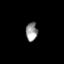
Tissue: lung
Cell type: Endothelial cells
Senescence score: 0.601
Nuclear area (px): 213
Mean DAPI intensity: 148.751